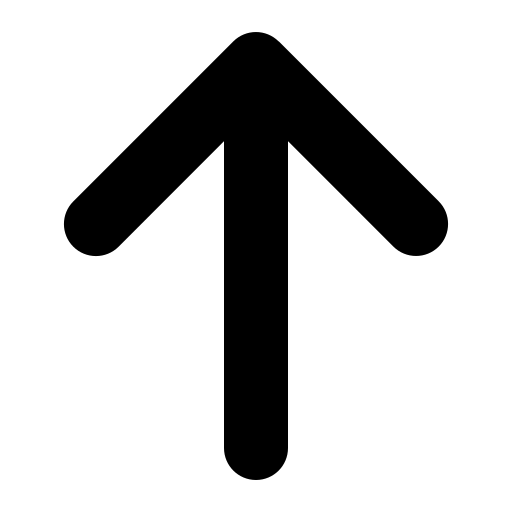
Tags: icon, FontAwesome, fa-icon, solid, arrow, up